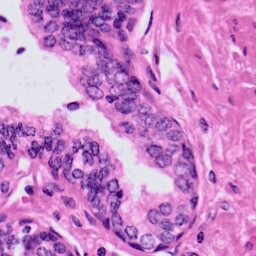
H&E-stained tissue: Prostate